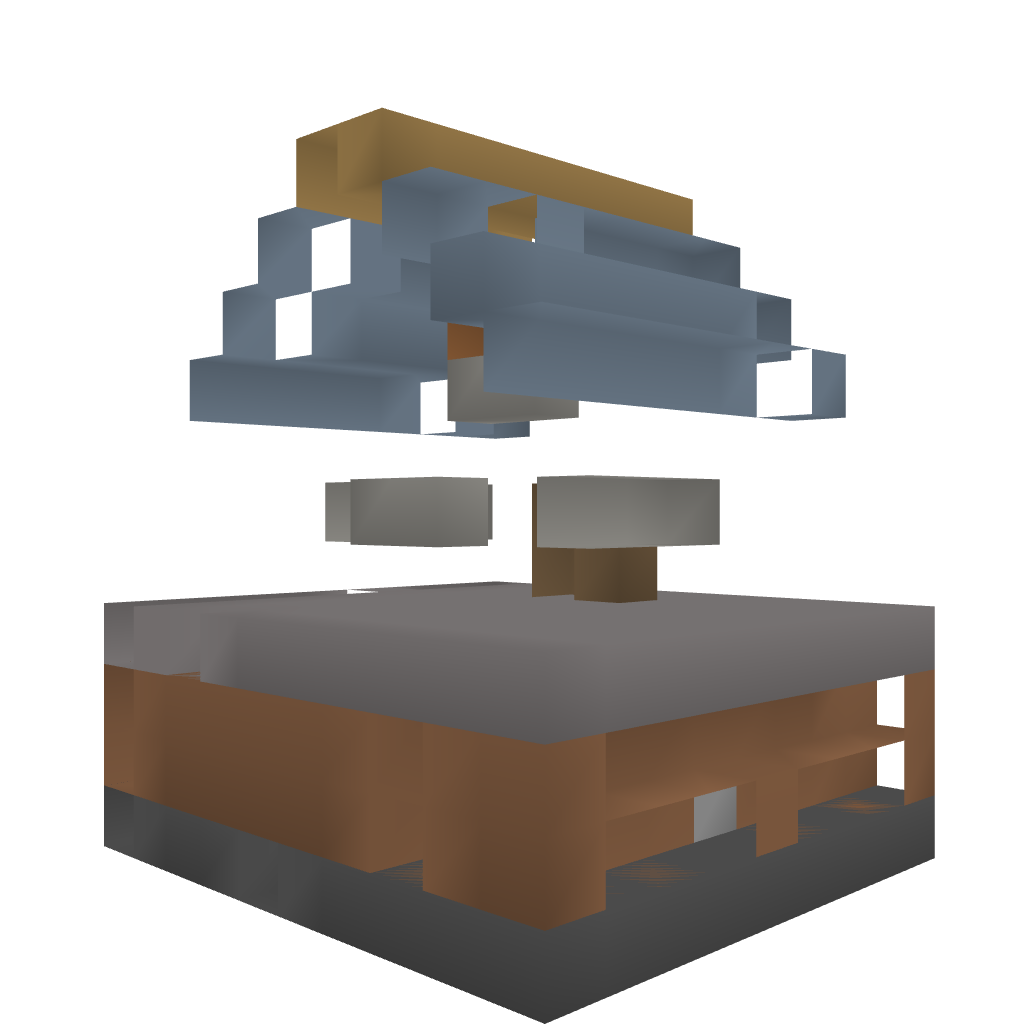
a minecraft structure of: Trap For Curious!